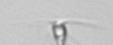
Label: Calciopappus